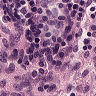
Metastatic tissue present: no